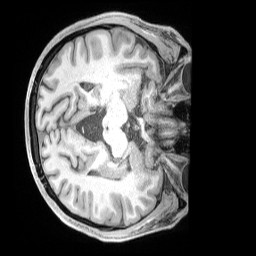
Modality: T1w
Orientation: axial
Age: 36
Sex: male
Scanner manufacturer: siemens
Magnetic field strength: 3 T
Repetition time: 2 s
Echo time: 0.00211 s